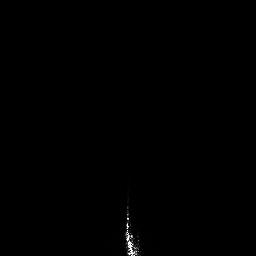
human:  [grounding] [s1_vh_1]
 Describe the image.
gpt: In the satellite image, there is  <ref>1 medium ship </ref> <box>[[47, 76, 55, 99, 0]]</box> located at bottom.